Interaction volume radius: 5 \u00c5
Interaction volume height: 25 \u00c5
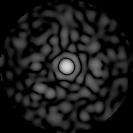
Disorder parameter: 0.7952